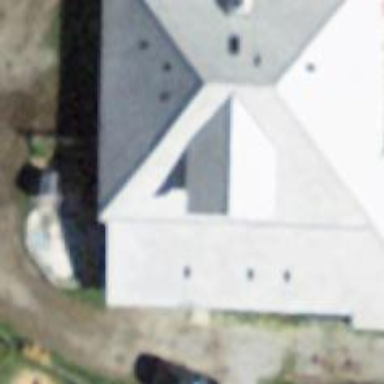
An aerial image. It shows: Building with hipped roof shape.